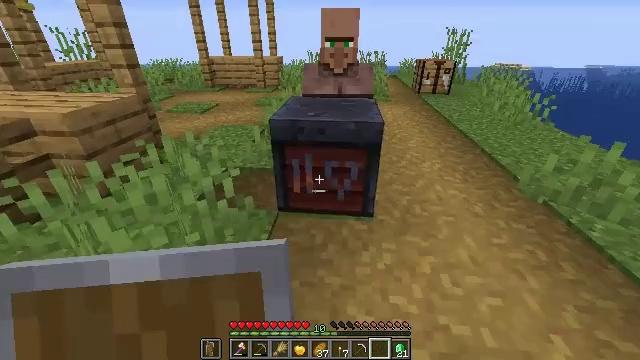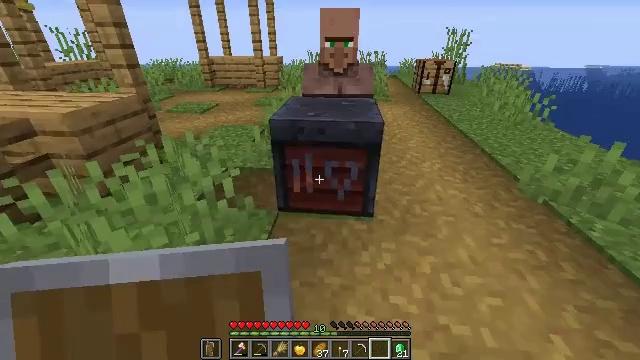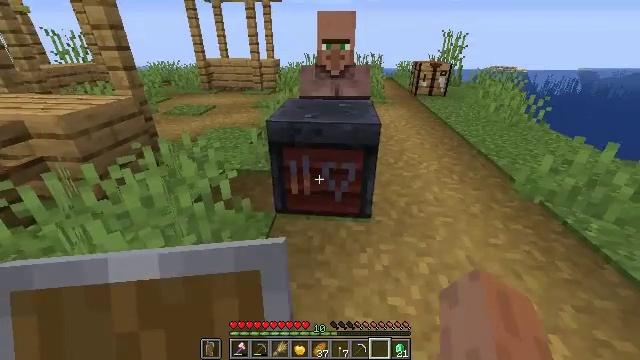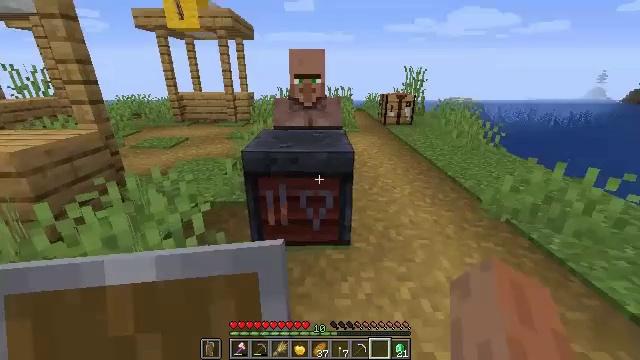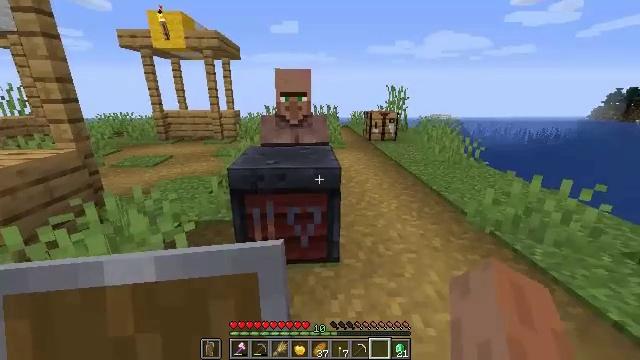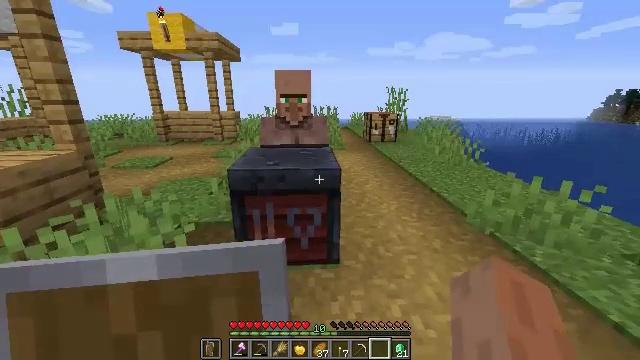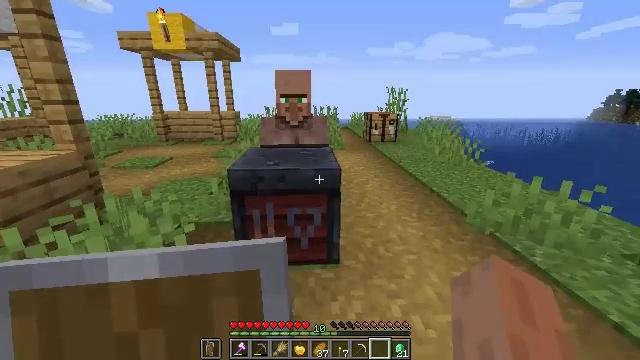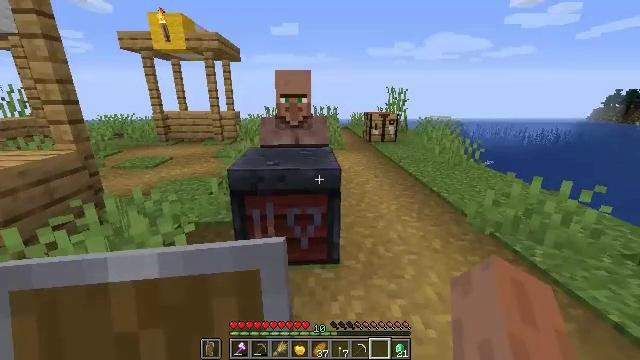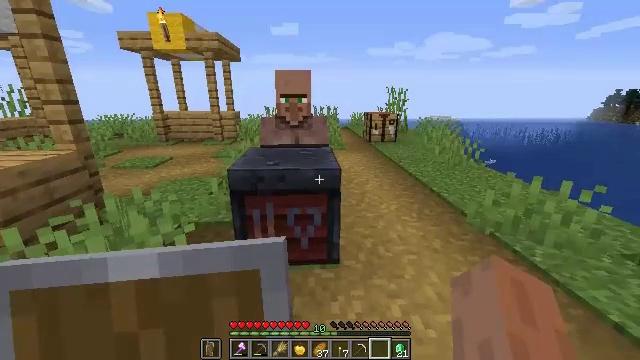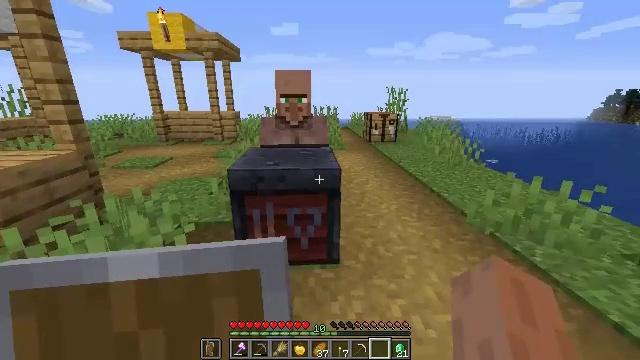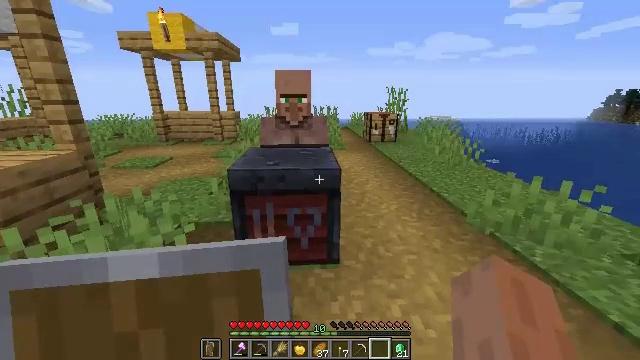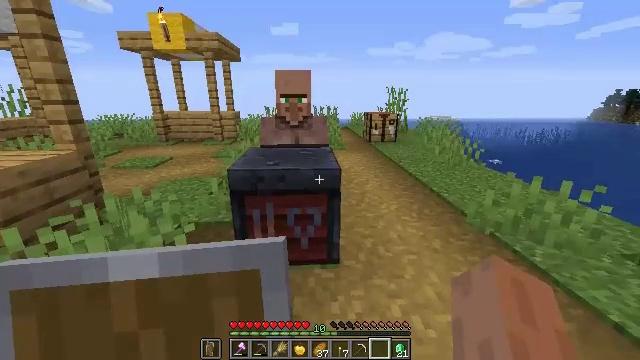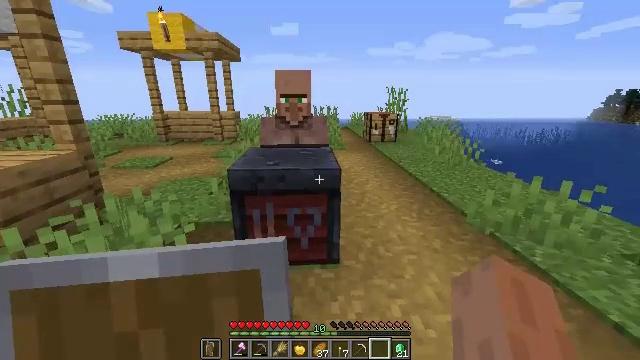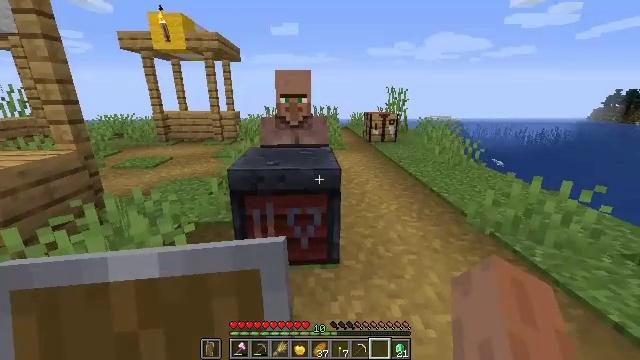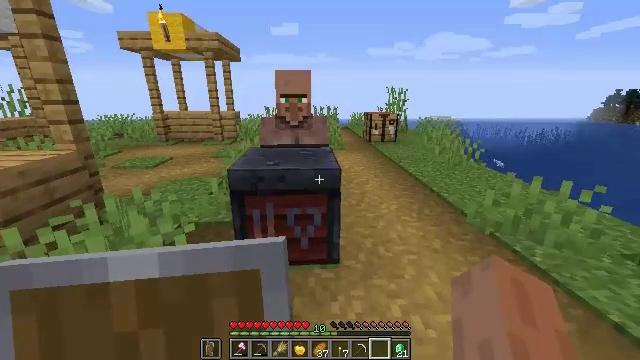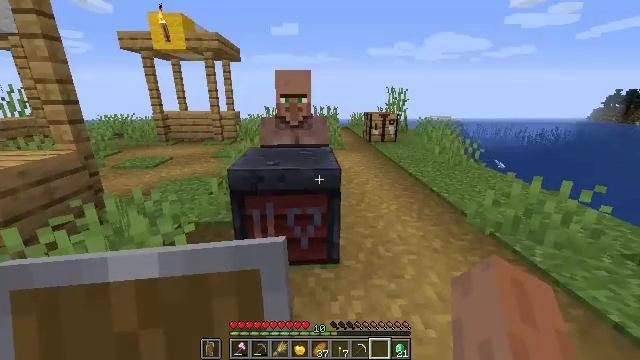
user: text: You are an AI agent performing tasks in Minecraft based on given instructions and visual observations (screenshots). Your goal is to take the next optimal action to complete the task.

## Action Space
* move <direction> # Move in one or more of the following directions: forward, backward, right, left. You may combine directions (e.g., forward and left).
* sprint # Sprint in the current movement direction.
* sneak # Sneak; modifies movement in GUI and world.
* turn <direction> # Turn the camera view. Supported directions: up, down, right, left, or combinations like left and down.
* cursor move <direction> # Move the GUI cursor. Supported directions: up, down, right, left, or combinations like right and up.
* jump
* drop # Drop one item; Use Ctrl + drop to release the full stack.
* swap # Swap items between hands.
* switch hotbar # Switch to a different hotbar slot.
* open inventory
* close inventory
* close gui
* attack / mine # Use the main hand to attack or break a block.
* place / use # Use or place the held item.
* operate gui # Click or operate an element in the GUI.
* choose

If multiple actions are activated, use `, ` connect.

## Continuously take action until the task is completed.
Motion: motion action
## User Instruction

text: Recycle the smithing table.
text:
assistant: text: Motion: no_op
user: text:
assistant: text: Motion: no_op
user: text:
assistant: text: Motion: turn right and up
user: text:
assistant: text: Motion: turn right and up
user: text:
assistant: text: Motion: no_op
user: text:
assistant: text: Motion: no_op
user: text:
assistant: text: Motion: no_op
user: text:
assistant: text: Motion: no_op
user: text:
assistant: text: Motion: no_op
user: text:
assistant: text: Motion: no_op
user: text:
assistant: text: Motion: no_op
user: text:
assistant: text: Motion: no_op
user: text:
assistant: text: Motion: no_op
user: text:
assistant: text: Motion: no_op
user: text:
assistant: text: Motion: no_op
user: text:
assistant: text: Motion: no_op
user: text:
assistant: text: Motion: no_op
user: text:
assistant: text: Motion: no_op
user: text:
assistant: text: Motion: no_op
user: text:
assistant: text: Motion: no_op
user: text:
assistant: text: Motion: no_op
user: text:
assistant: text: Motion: move forward, turn left
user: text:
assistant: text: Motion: move forward, turn left
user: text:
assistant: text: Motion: move forward and move right
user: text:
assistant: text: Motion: move forward and move right, turn left
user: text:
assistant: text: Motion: move forward and move right
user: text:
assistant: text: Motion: move forward and move right, turn left and up
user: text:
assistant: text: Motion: turn left and up
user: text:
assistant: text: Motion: turn left and up
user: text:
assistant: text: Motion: no_op